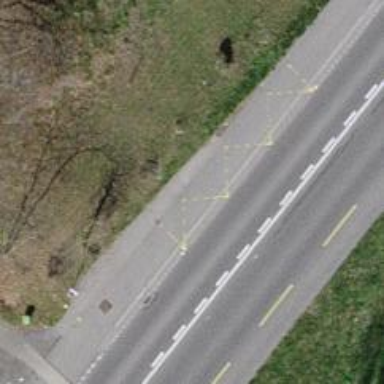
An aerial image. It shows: Public transport stop position.